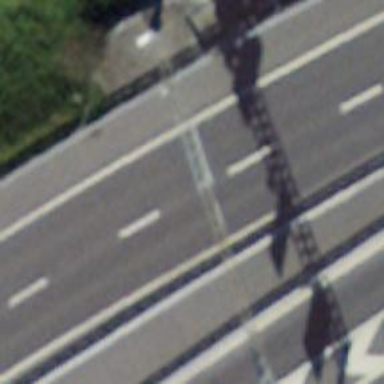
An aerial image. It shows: Motorway link.